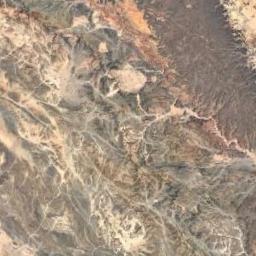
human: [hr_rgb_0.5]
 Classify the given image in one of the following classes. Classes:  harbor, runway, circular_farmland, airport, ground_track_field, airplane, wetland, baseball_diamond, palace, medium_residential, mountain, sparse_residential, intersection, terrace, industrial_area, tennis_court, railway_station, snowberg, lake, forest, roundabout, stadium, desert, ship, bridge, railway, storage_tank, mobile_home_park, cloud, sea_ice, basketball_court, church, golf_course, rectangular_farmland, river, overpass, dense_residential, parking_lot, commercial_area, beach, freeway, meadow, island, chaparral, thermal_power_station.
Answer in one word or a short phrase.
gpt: mountain